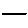
Label: hexagon